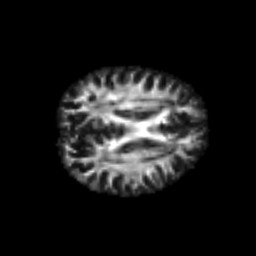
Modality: FA
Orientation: axial
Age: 25
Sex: male
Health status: healthy